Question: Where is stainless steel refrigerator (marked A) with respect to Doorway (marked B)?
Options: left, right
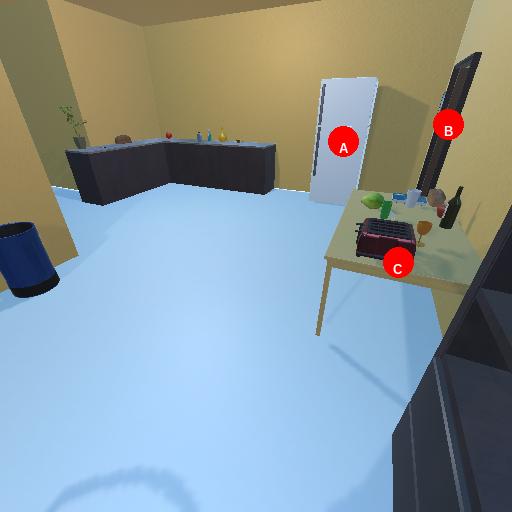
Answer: left